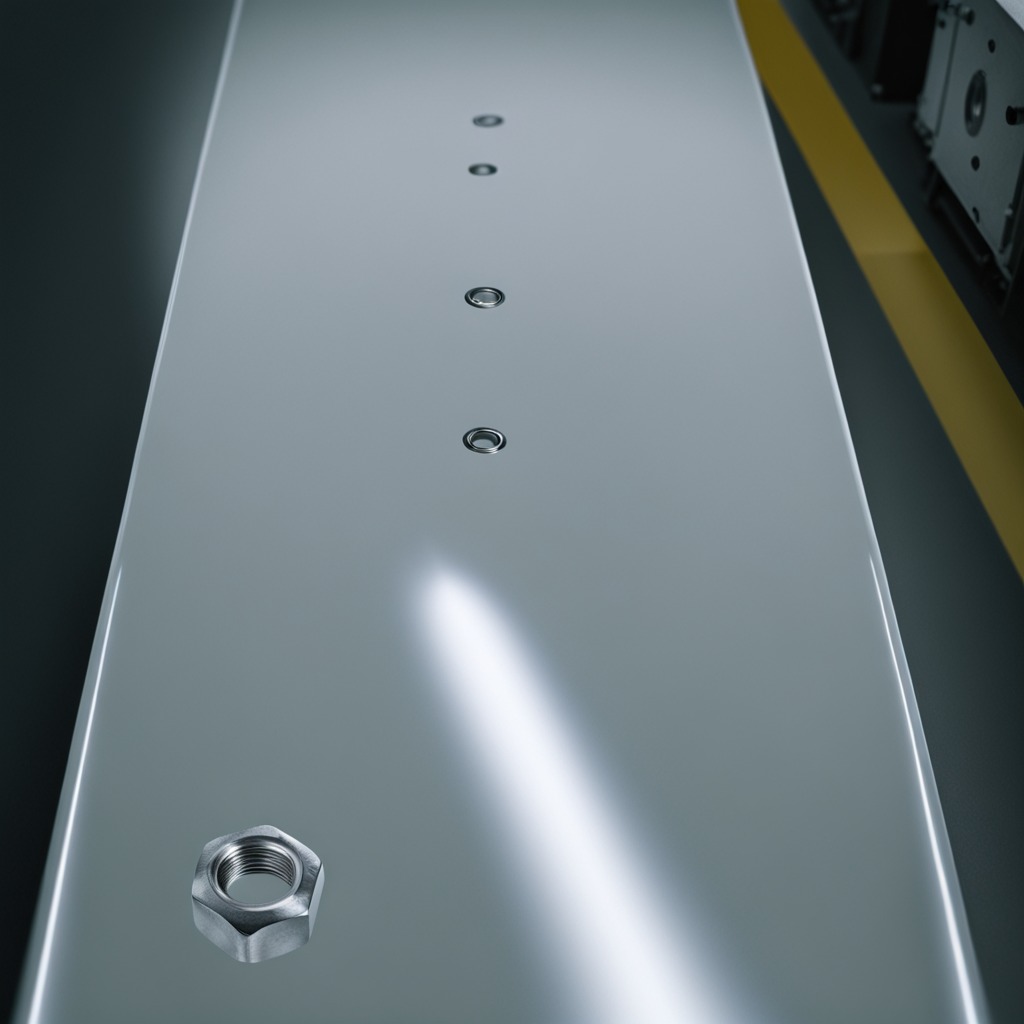
A metal nut lies on a high-gloss table in a ship maintenance bay industrial lighting.